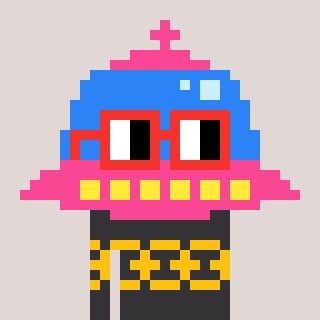
a pixel art character with square red glasses, a ufo-shaped head and a grayscale-colored body on a warm background